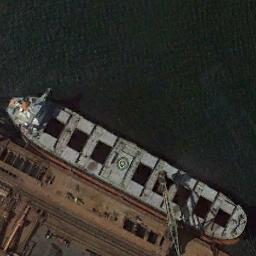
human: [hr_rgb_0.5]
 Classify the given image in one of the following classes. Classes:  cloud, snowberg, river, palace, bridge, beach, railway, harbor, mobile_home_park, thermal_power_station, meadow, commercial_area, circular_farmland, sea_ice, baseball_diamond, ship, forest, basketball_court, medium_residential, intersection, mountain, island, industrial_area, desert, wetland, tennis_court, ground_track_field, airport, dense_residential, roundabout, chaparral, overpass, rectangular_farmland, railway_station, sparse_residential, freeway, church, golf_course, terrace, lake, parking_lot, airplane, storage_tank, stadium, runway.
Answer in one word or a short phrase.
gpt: ship